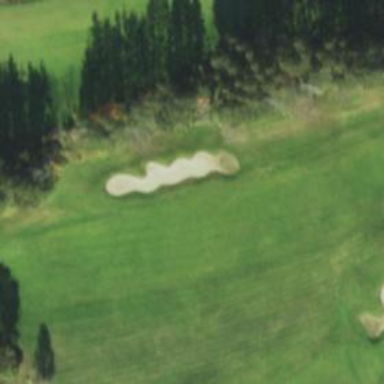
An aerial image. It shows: Golf hole.